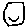
Label: smiley face